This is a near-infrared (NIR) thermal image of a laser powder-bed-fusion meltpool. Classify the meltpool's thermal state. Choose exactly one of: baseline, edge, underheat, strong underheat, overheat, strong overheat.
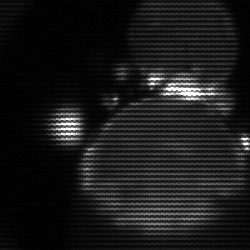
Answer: edge